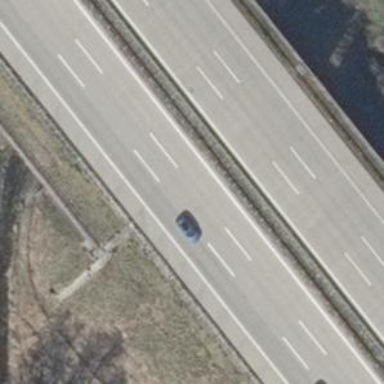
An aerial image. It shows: Motorway with concrete surface.